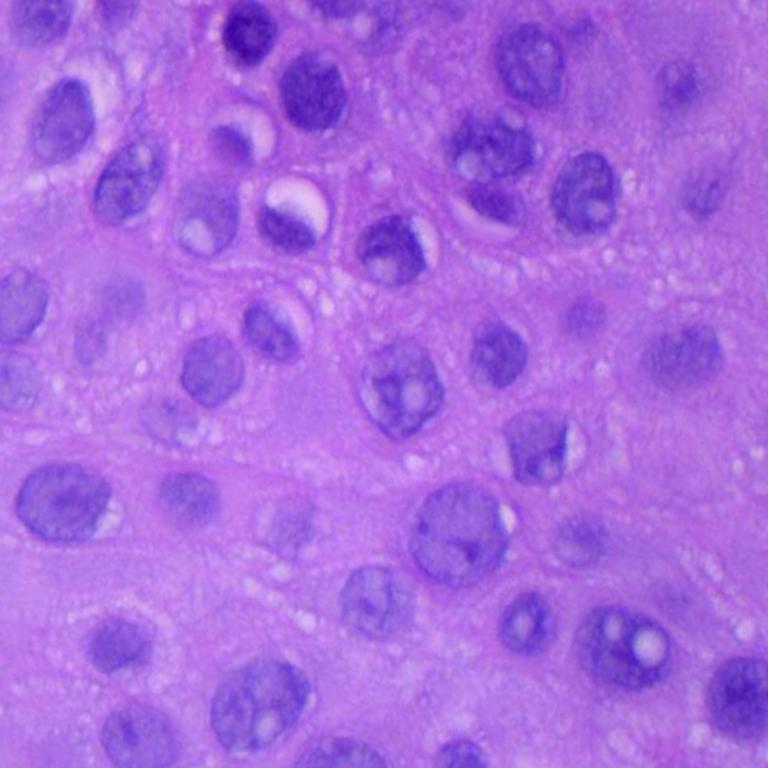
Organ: lung
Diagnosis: squamous carcinomas